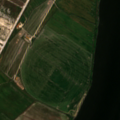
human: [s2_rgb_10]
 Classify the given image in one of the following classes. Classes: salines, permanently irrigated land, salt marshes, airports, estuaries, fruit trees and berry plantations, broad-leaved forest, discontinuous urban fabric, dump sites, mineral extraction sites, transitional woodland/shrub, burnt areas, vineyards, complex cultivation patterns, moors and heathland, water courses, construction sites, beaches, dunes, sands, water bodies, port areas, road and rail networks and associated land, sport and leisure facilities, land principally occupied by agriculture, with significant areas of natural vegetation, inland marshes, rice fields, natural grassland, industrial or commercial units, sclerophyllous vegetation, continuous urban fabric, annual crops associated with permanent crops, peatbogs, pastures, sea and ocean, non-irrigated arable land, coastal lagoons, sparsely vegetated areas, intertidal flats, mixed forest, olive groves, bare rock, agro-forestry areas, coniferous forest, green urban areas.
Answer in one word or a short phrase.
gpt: construction sites, permanently irrigated land, water courses